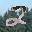
Label: 2